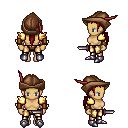
a pixel art fantasy rpg character, female body template, human, tanned skin, gold arm armor, gold greaves, brunette ponytail hairstyle, leather cap, leather bracers, metal boots, dagger, four views (front, back, left, right), 2x2 character sprite sheet, small pixel art, hard edges, no anti-aliasing